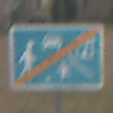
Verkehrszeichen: EndeVerkehrsberuhigterBereich
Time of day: Midday
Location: Outdoor (Suburban)
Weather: Overcast
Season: NotSpecified
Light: Natural